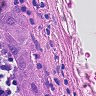
Metastatic tissue present: yes